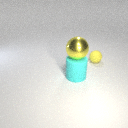
small yellow rubber sphere behind large cyan rubber cylinder